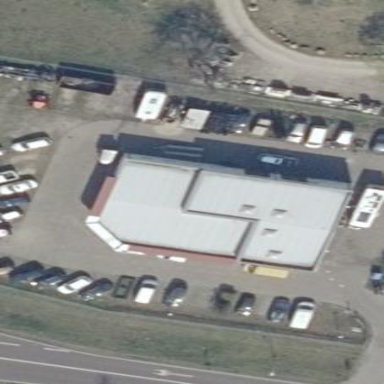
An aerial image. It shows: Car shop building.